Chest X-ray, AP view. Patient: 38 years old, sex M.
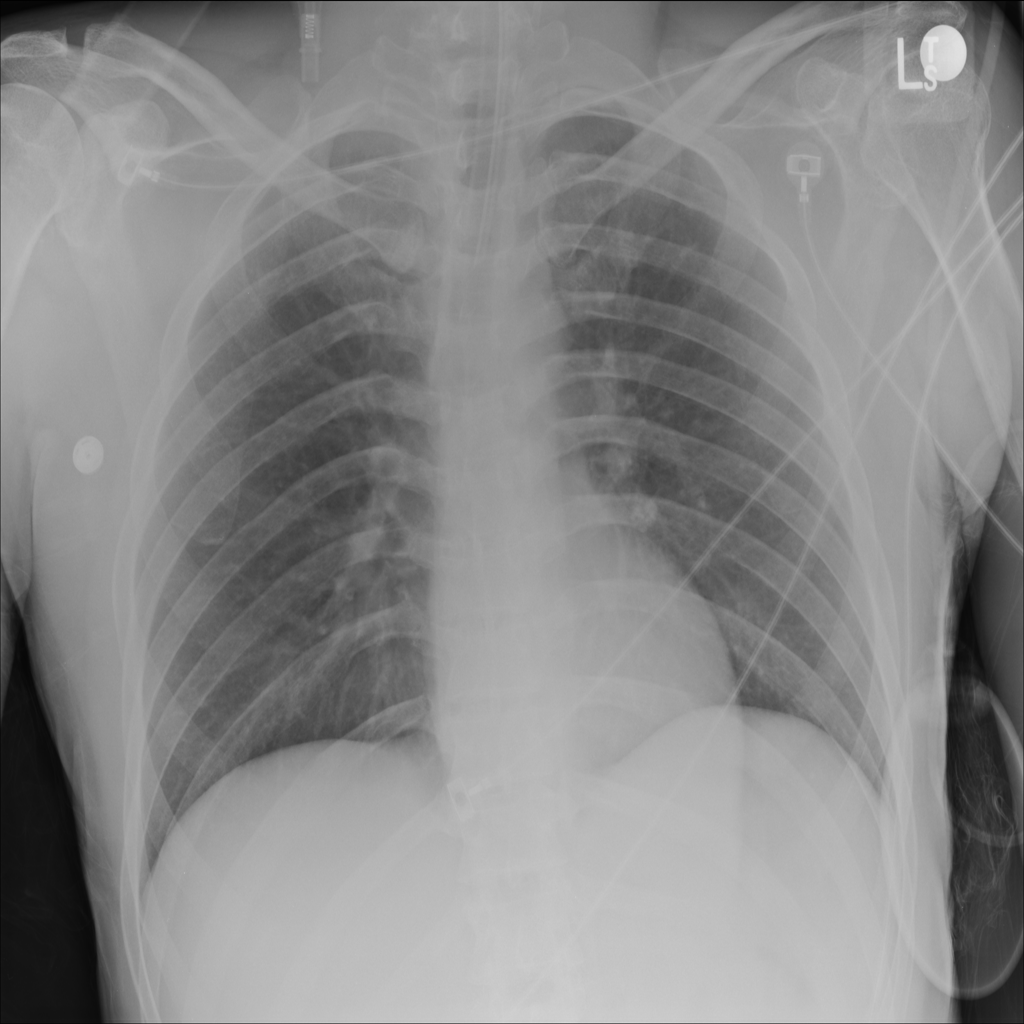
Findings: No Finding